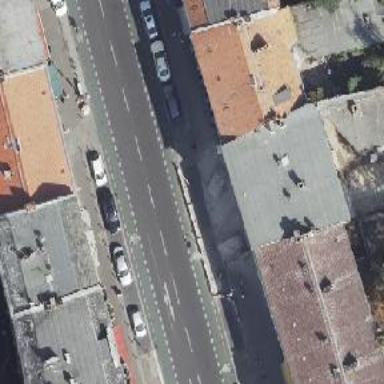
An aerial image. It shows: Street-side parking area with paving stones.